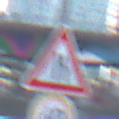
Verkehrszeichen: EinseitigVerengteFahrbahnRechts
Zusatzzeichen unten: Geschwindigkeit40
Umgebung: Outdoor, Urban
Tageszeit: MorningAfternoon
Wetter: PartlyCloudy
Licht: Natural
Jahreszeit: NotSpecified
Kontrast: LowContrast